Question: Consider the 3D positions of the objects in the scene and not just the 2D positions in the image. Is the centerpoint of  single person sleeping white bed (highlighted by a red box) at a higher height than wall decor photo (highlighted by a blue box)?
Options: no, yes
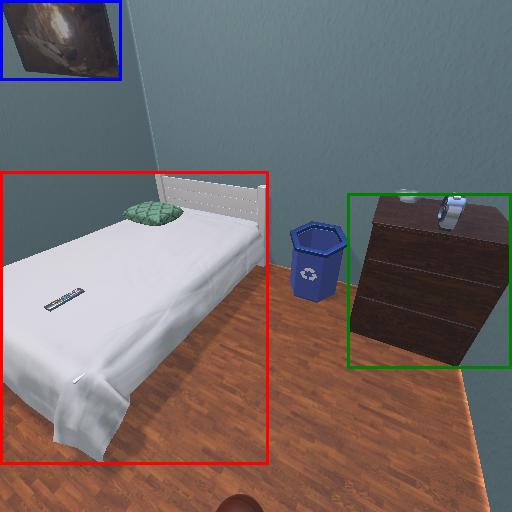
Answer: no